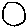
Label: circle